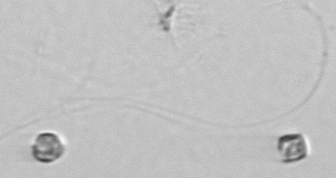
Label: Thalassiosira_sp_aff_mala